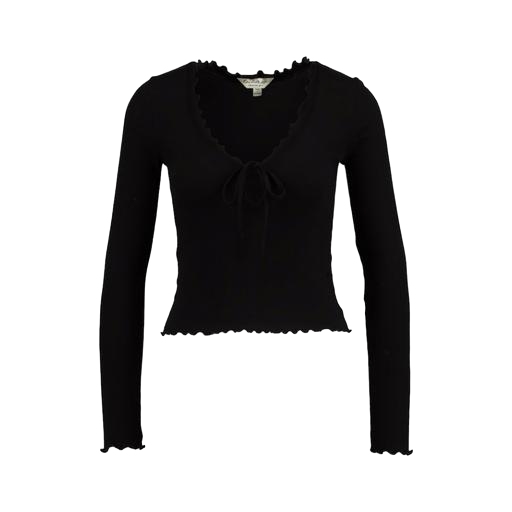
black henley long-sleeved ribbed-jersey top, black sara tie-front top, black eliza long-sleeved top, white background